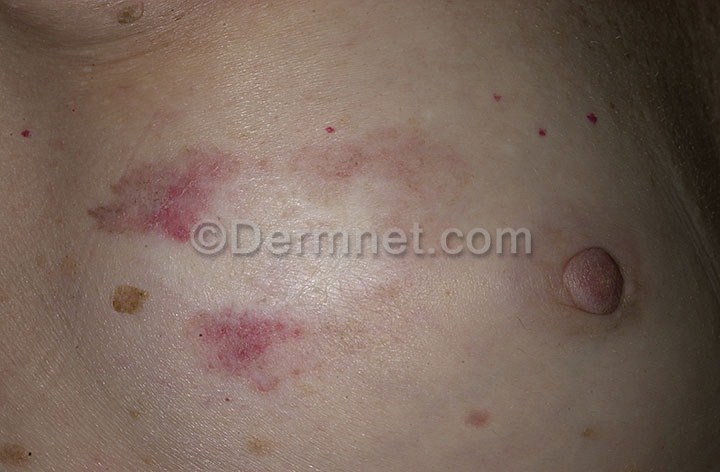
Disease: Actinic Keratosis Basal Cell Carcinoma and other Malignant Lesions